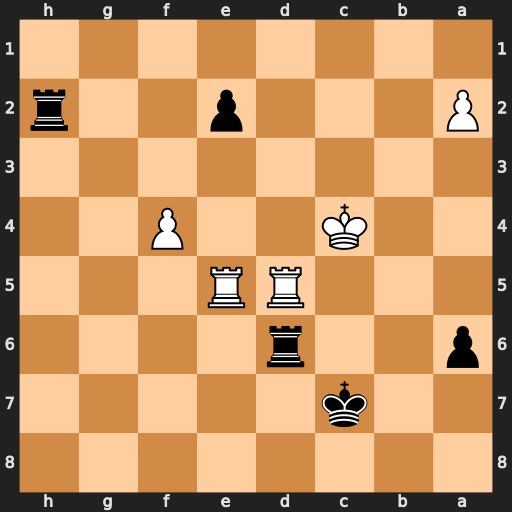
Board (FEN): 8/2k5/p2r4/3RR3/2K2P2/8/P3p2r/8
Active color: b
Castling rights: -
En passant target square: -
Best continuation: Rxd5 Kxd5 Rh5 Rxh5 e1=Q